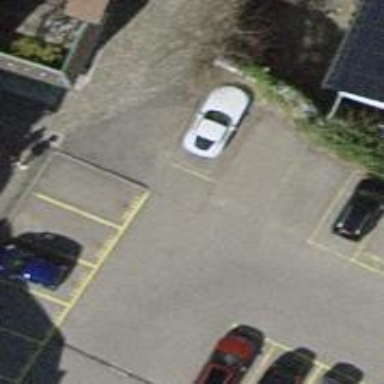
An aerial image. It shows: Paved parking aisle designated as service road.